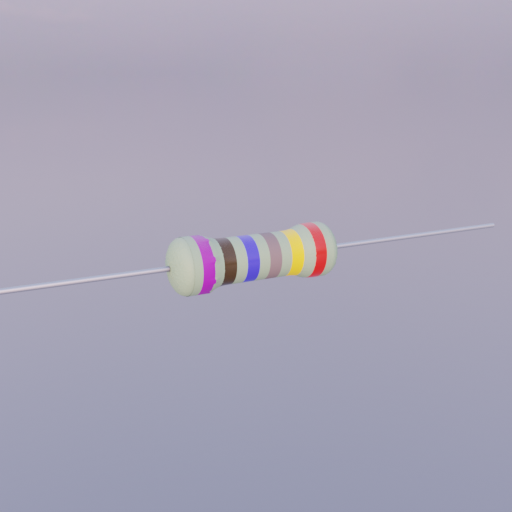
Resistor colour bands (in order): violet, black, blue, gray, yellow, red